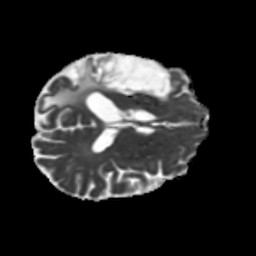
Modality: MD
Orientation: axial
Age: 56
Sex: male
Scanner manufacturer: siemens
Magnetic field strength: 3 T
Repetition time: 5.25 s
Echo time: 0.08 s